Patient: sex M, age 78
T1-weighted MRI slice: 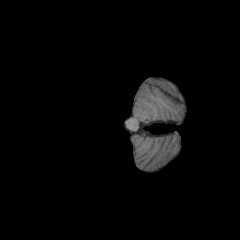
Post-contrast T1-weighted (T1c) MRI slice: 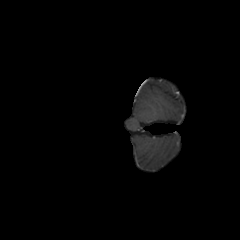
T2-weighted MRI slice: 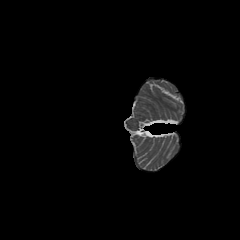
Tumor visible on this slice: no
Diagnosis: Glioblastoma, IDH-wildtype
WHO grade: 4